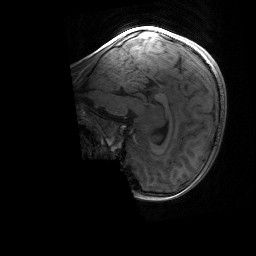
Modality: T1w
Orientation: sagittal
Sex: female
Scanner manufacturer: siemens
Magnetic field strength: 3 T
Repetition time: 1.9 s
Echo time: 0.00243 s